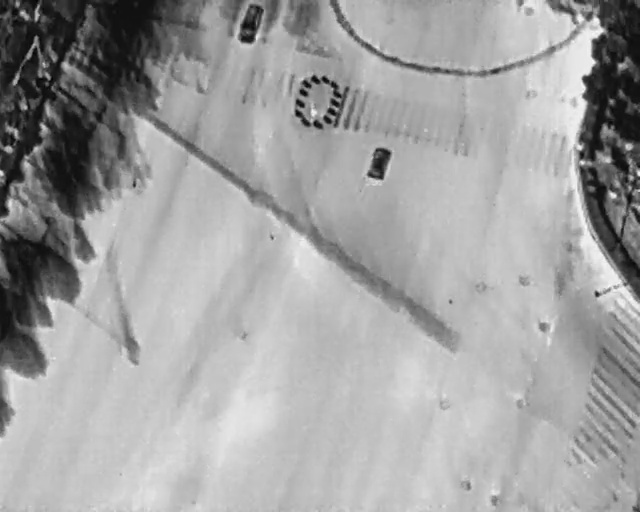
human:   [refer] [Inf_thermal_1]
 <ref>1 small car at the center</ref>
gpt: <box>[[56, 30, 61, 33, 16]]</box>